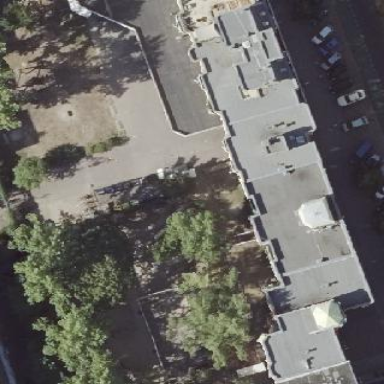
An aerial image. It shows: Parking area.